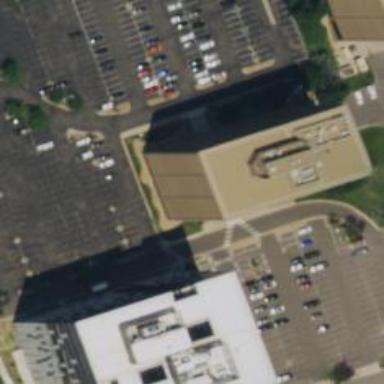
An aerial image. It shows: Office building.